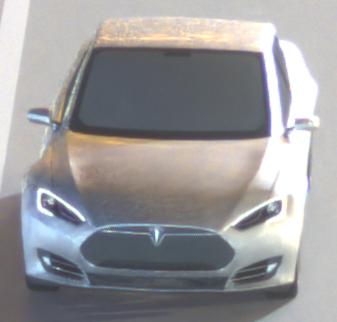
Make: Tesla
Model: Model S 60
Detailed model: Model S
Model produced from: 2013/10
Model produced until: 2014/10
Doors: 5
Color: white
Road condition: dry road
Daytime: night
Contrast: high contrast